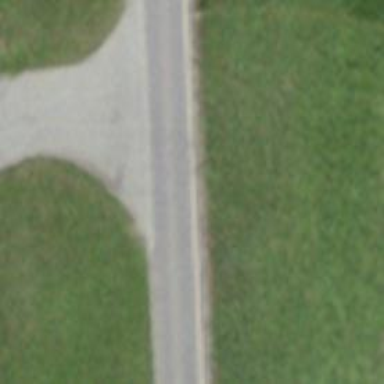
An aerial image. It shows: Tertiary road with asphalt surface.